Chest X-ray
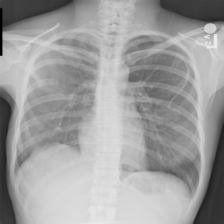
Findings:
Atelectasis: negative
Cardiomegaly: negative
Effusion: negative
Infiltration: negative
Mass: negative
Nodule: negative
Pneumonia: negative
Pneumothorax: negative
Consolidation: negative
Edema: negative
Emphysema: negative
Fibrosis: negative
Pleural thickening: negative
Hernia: negative